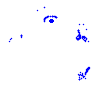
Particle: pion